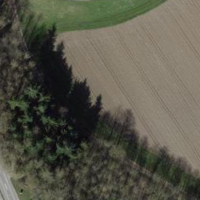
EUNIS habitat code: 52
Species observed at this site:
Cornus sanguinea